Question:
How do I align yellow side by side with red while keeping the 'Skills' text underneath the grey?
What i've tried: using float:left with red but that pushes up the skills text aswell. I've tried using relative and absolute but they're confusing to me.
Key div id's: 'profiletable' (grey), 'profileleft'(red), 'profileright' (yellow).
'''
<!DOCTYPE html PUBLIC "-//W3C//DTD XHTML 1.0 Strict//EN"
"http://www.w3.org/TR/xhtml1/DTD/xhtml1-strict.dtd">
<html xmlns="http://www.w3.org/1999/xhtml" lang="en" xml:lang="en">
<head>
<meta http-equiv="Content-Type" content="text/html; charset=ISO-8859-1" />
<title>Starbuzz Coffee</title>
<link rel="stylesheet" type="text/css" href="style.css" />
</head>
<body>
<div id="allcontent">
<div id="header">
</div>
<div id="main">
<h1>Jonny</h1>
<div id="profiletable">
<div id="profileleft"><?php echo $gravatar ?></div>
<div id="profileright">
<strong>Name:</strong> <?php echo $member->getFirstName() . ' ' . $member->getLastName(); ?><br />
<strong>Name:</strong> <?php echo $member->getFirstName() ?><br />
</div>
</div>
<h1>Skills</h1>
<p>
Lorem Ipsum is simply dummy text of the printing and typesetting industry.
Lorem Ipsum has been the industry's standard dummy text ever since the 1500s,
when an unknown printer took a galley of type and scrambled it to make a type
specimen book. It has survived not only five centuries, but also the leap into
electronic typesetting, remaining essentially unchanged. It was popularised in
the 1960s with the release of Letraset sheets containing Lorem Ipsum passages,
and more recently with desktop publishing software like Aldus PageMaker including
versions of Lorem Ipsum.
</p>
</div>
<div id="sidebar">
<p class="beanheading">
sidebar
</p>
</div>
<div id="footer">
&copy; 2005, Jonny
</div>
</div>
</body>
</html>
'''
key id's at the very bottom
'''
body {
background-color: #eeeeee;
font-family: Georgia, "Times New Roman", Times, serif;
font-size: small;
margin: 0px;
}
#header {
background-color: #675c47;
margin: 10px;
height: 108px;
}
#main {
background: #ffffff;
font-size: 105%;
padding: 15px;
margin: 0px 10px 10px 0px;
width: 510px;
float: left;
}
#sidebar {
background: #7DCFE7;
font-size: 105%;
padding: 15px;
margin: 0px 0px 10px 540px;
}
#footer {
background-color: #675c47;
color: #efe5d0;
text-align: center;
padding: 15px;
margin: 10px;
font-size: 90%;
clear: left;
}
h1 {
font-size: 120%;
color: #954b4b;
}
.slogan { color: #954b4b; }
.beanheading {
text-align: center;
line-height: 1.8em;
}
a:link {
color: #b76666;
text-decoration: none;
border-bottom: thin dotted #b76666;
}
a:visited {
color: #675c47;
text-decoration: none;
border-bottom: thin dotted #675c47;
}
#allcontent {
width: 800px;
padding-top: 5px;
padding-bottom: 5px;
background-color: #675c47;
margin-left: auto;
margin-right: auto;
}
#profiletable{
width: 510px;
background: #eee;
}
#profileleft {
background: red;
font-size: 105%;
padding: 0px 10px 10px 0px;
margin: 0px 10px 10px 0px;
width: 128px;
}
#profileright {
background: yellow;
font-size: 105%;
padding: 0px 10px 10px 0px;
margin: 0px 0px 10px 128px;
width: 200px;
}
'''
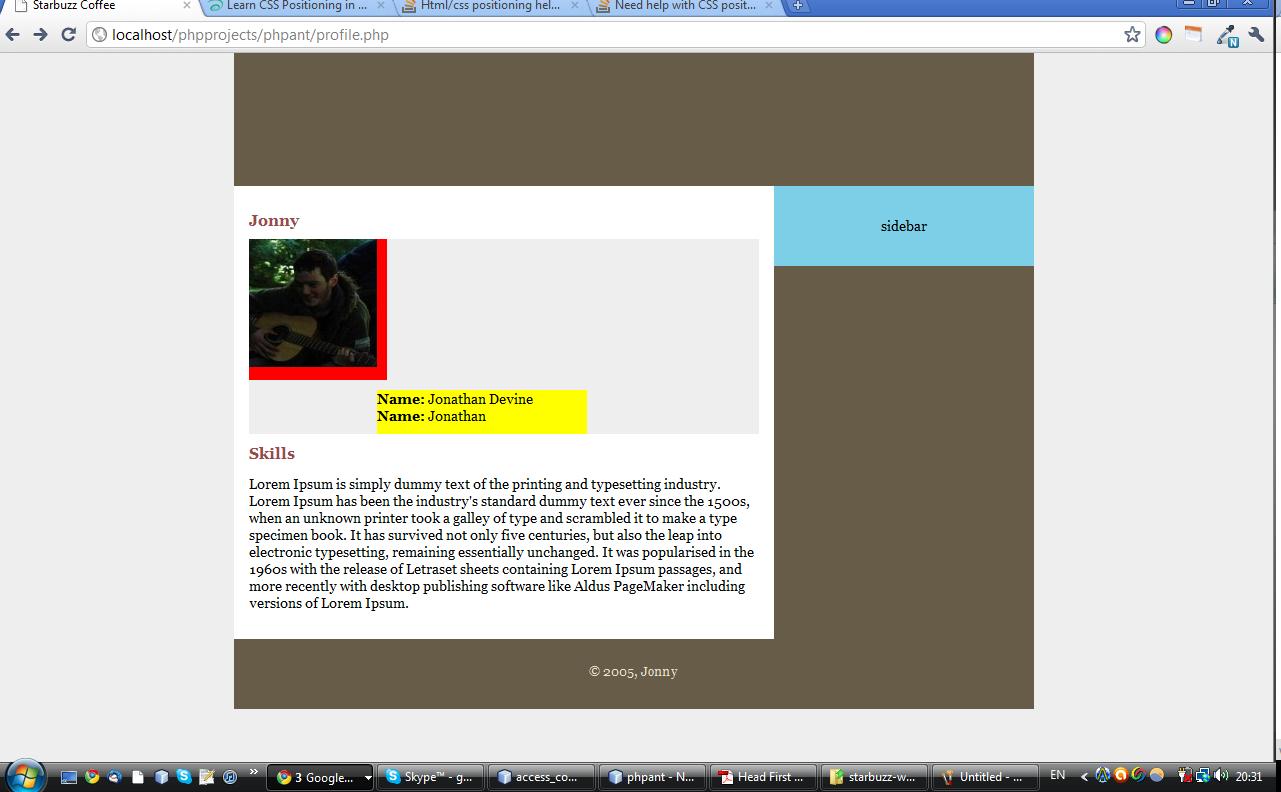
Answer: 1. Change the margin on #profileright to margin:0px 0px 10px 10px; [ you modify the last value for the margin for the left side of the element]
2. Add float:left; on #profileleft and on #profileright
3. Add in your css the following .clear {clear:both};
4. After the #profileright add <div class="clear"></div>
live example <URL>